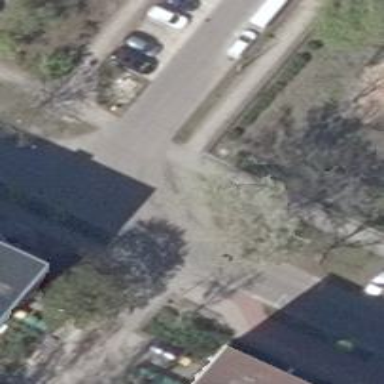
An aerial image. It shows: Residential road with separate sidewalks made of concrete plates.